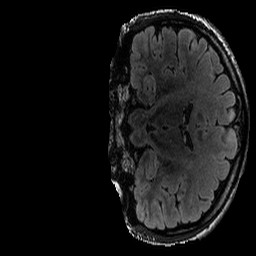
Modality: FLAIR
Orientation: coronal
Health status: ill
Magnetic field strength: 3 T